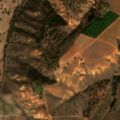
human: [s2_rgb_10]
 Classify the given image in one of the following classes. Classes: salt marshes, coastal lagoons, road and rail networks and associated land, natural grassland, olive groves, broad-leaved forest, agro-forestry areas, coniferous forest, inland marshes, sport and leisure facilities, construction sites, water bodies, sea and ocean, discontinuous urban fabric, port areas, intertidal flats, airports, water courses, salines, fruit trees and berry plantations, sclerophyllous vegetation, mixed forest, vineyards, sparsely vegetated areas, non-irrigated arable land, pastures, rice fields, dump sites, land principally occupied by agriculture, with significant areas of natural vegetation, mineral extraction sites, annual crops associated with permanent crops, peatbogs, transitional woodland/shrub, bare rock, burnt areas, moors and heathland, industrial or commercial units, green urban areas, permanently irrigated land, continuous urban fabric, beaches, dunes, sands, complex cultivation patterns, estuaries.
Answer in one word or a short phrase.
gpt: non-irrigated arable land, pastures, agro-forestry areas, broad-leaved forest, coniferous forest, transitional woodland/shrub